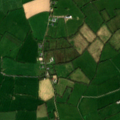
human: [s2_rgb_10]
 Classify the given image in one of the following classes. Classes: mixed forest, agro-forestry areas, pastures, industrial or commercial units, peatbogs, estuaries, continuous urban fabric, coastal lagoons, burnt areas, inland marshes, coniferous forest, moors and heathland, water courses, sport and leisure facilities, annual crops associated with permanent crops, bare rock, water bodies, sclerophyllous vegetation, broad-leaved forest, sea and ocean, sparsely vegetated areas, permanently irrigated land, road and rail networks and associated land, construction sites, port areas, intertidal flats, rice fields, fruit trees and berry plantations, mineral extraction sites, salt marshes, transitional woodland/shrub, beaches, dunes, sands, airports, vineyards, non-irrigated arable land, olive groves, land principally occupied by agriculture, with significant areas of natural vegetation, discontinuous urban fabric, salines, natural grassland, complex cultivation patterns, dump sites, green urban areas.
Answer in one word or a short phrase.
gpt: pastures